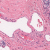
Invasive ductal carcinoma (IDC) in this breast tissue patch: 0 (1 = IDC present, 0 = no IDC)